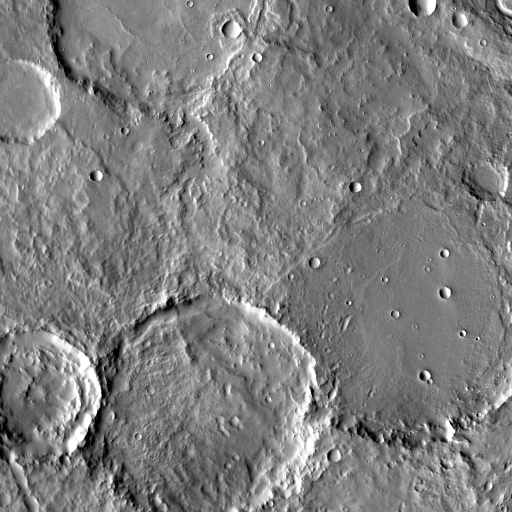
Crater classes present: Background, Other, Layered, Buried, Secondary